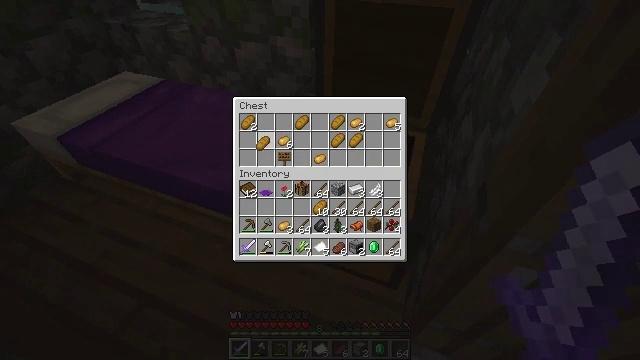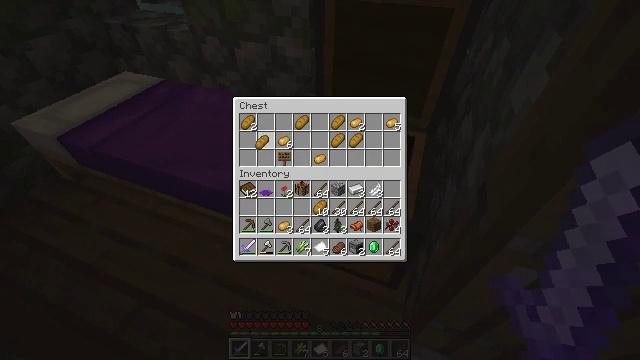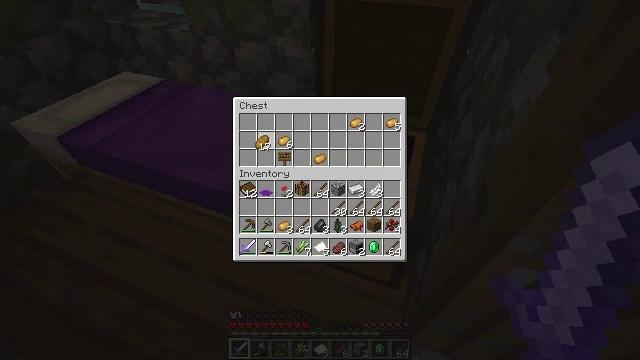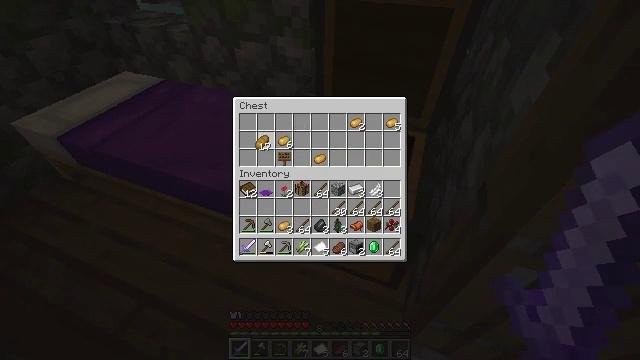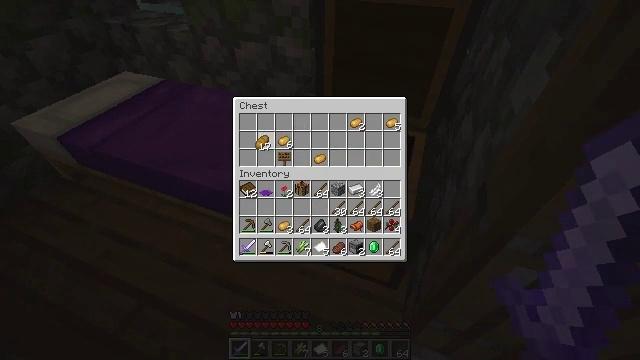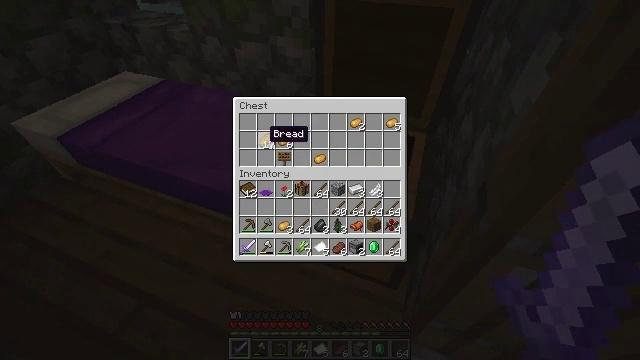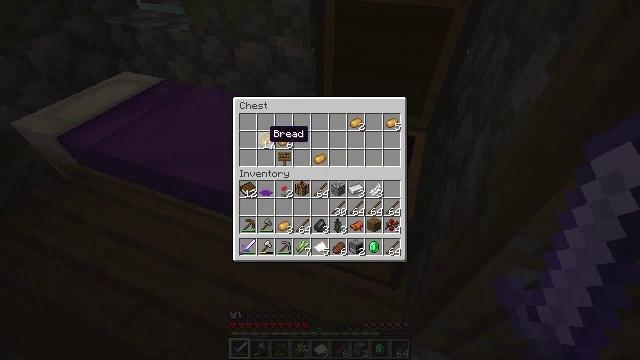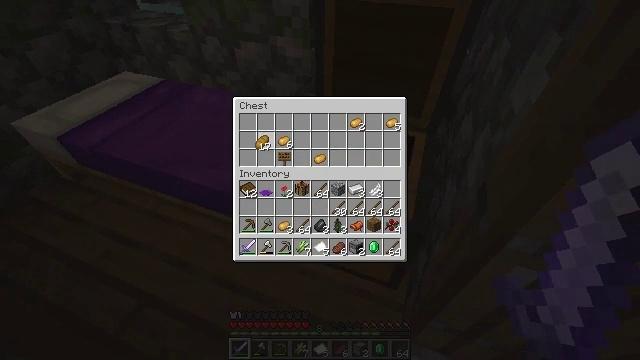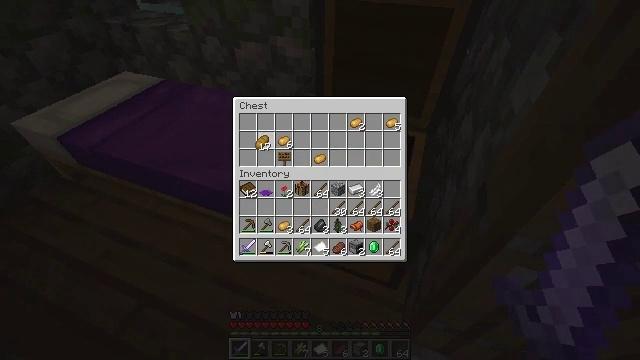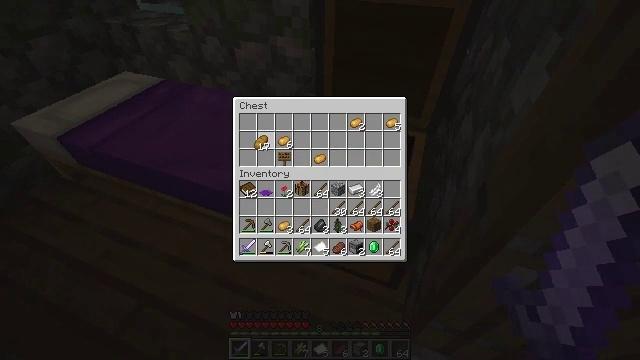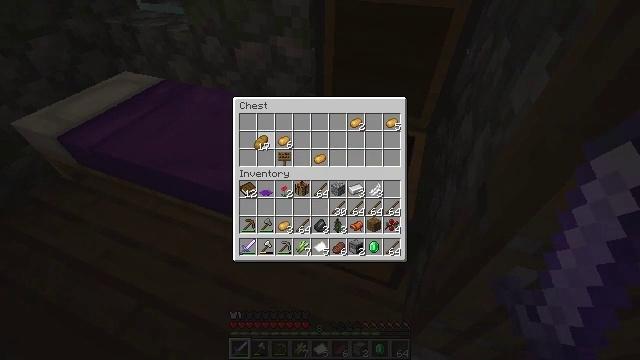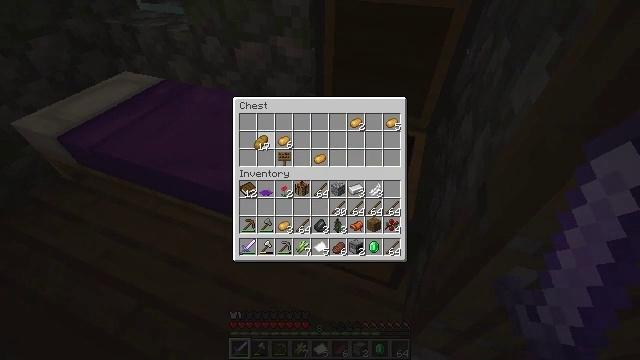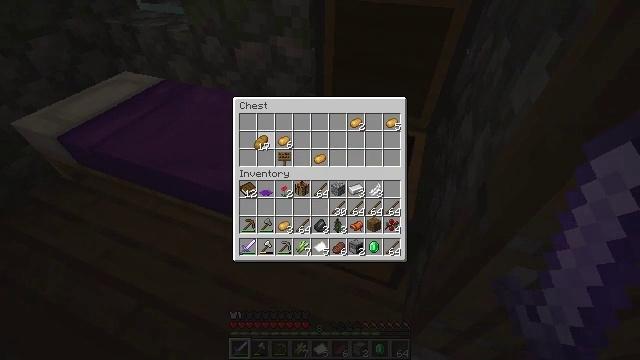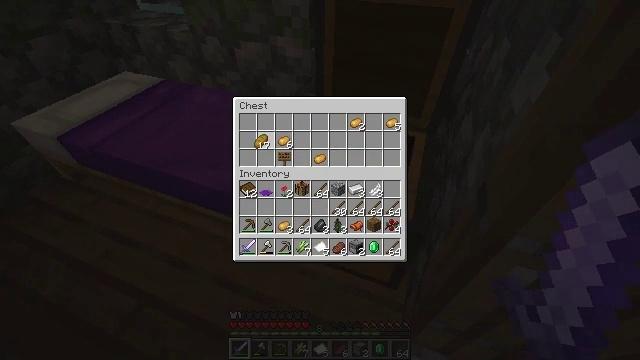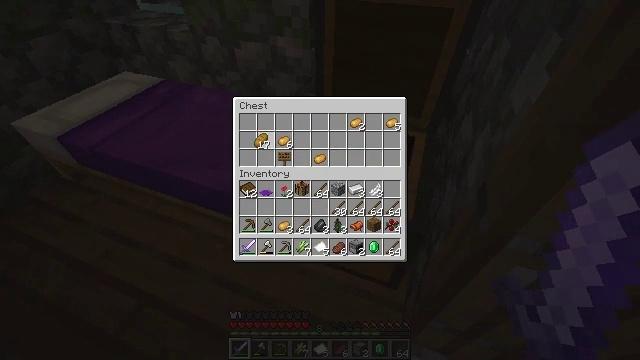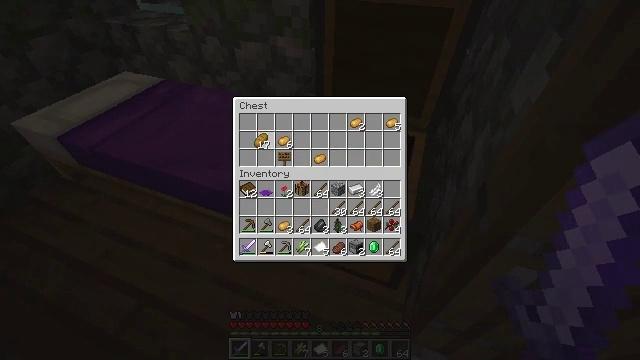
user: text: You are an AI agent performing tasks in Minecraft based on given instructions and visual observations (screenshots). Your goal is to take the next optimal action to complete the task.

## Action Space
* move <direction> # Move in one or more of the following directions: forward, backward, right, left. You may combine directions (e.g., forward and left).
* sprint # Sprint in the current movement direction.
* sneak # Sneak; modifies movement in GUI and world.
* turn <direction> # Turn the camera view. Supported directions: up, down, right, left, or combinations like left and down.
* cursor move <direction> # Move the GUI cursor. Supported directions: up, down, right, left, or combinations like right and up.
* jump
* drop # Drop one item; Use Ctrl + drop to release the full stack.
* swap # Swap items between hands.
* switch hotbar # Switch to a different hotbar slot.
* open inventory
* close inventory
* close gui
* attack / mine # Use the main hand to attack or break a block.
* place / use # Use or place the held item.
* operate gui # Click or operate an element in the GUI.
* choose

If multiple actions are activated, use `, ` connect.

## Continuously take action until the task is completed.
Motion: motion action
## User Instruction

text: Shatter the glass pane with a tool.
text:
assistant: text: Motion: operate gui
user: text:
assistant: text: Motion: no_op
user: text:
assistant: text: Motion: operate gui
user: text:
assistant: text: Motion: operate gui
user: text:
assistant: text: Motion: no_op
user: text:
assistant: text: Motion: no_op
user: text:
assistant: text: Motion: operate gui
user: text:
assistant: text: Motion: no_op
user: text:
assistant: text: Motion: no_op
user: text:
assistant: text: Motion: no_op
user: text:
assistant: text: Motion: no_op
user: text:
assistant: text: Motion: no_op
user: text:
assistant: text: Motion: no_op
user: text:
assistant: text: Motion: no_op
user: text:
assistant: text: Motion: sneak
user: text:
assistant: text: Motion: sneak
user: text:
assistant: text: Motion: sneak, operate gui
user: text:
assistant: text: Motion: sneak, operate gui
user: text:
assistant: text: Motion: operate gui
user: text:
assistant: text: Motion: no_op
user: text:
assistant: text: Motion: no_op
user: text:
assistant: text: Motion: no_op
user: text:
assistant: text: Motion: no_op
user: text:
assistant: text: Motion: no_op
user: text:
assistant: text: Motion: sneak
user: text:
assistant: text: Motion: sneak
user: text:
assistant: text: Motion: sneak, operate gui
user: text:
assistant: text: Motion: sneak, operate gui
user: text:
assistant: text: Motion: sneak
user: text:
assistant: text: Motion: sneak